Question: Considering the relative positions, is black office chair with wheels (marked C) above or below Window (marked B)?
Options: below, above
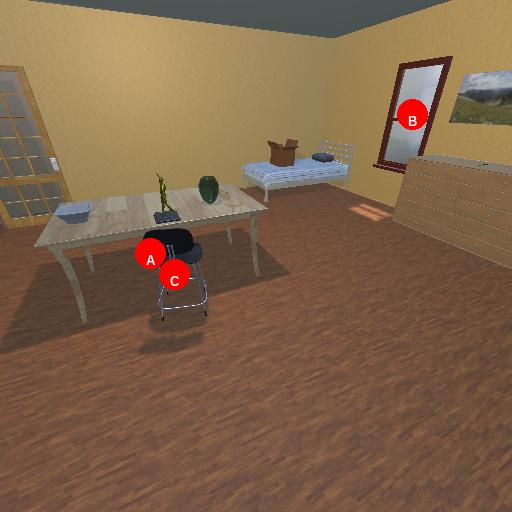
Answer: below